Question: How to create container sticking to navbar with the same width like parent column in responsive design? When link in first div was clicked then content div will be scrolled to right height so that content hides behind 'hr' and links div. All this in one column.
I've created starting template <URL>
My desired effect:

Current bad HTML:
'''
<div class="navbar navbar-fixed-top">
<div class="navbar-inner">
<div class="container">
<form class="navbar-search pull-right">
<input type="text" class="search-query" placeholder="Search" />
</form>
</div>
</div>
</div>
<div class="container">
<div class="content">
<div class="row">
<div class="span9">
<div class="hidebehind">
<div class="push">
<div class="row">
<div class="well links">
<div class="span3">
<ul>
<li><a href="#scroll1" rel="" id="scroll2" class="scroll">scroll to 1</a>
</li>
<li><a href="#scroll2" rel="" id="scroll2" class="scroll">scroll to 2</a>
</li>
<li><a href="#scroll3" rel="" id="scroll3" class="scroll">scroll to 3</a>
</li>
<li><a href="#scroll4" rel="" id="scroll4" class="scroll">scroll to 4</a>
</li>
</ul>
</div>
<div class="span3">
<ul>
<li><a href="#scroll5" rel="" id="scroll5" class="scroll">scroll to 5</a>
</li>
</ul>
</div>
</div>
</div>
</div>
<hr />
</div>
<hr />
<div class="row scrollable">
<div class="well">
<ul>
<li><a name="scroll1" id="scroll1to"><strong>1. Some text</strong></a>
</li>
<li><a name="scroll2" id="scroll2to"><strong>2. Some text</strong></a>
</li>
<li><a name="scroll3" id="scroll3to"><strong>3. Some text</strong></a>
</li>
<li><a name="scroll4" id="scroll4to"><strong>4. Some text</strong></a>
</li>
<li><a name="scroll5" id="scroll5to"><strong>5. Some text</strong></a>
</li></ul>
</div>
</div>
</div>
<div class="span3">
<div class="well">relative</div>
</div>
</div>
</div>
</div>
<div class="footer">
<div class="well">footer</div>
</div>
'''
Current bad CSS:
'''
.links {
width:58%;
position:fixed;
}
.hidebehind {
position: fixed;
width:58%;
}
.scrollable {
margin-top:170px;
overflow:auto;
}
'''
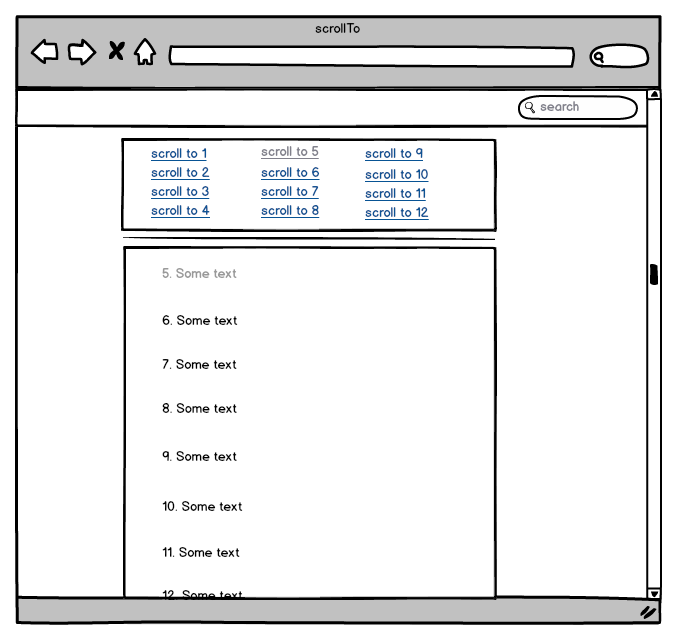
Answer: SOLVED:
<URL>
All you need is some 'position: fixed' and a 'margin-top'